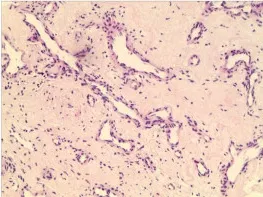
X200: the proliferation of interlobular fibrous tissue, small focal lymphocytic infiltration, and irregular vascular lymphatics can be seen between them. The endothelial cells are arranged in the shape of spikes.
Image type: pathology (congo_red)